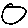
Label: circle